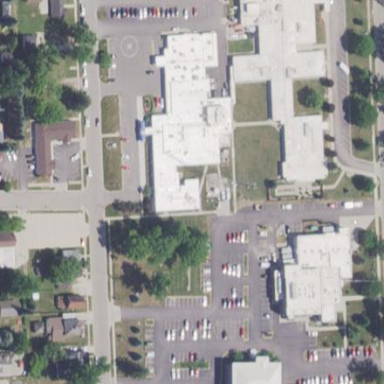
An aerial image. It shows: Hospital providing healthcare services.